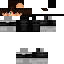
A male human skin with medium skin, wearing brown long hair dressed in a blue hoodie and gray pants, featuring a closed mouth.